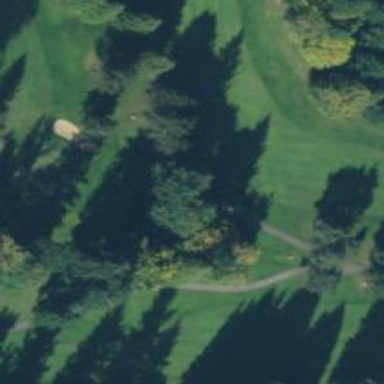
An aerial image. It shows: View of golf hole.